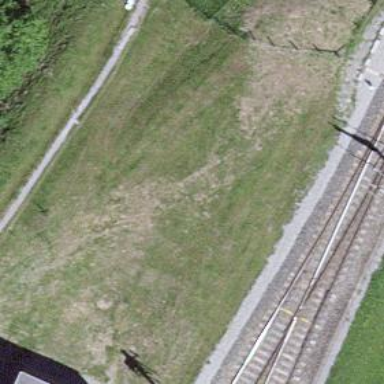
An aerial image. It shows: There is single track siding for servicing purposes.